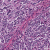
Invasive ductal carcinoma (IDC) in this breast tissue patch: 1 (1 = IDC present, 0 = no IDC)